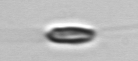
Label: Chrysochromulina